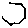
Label: hexagon